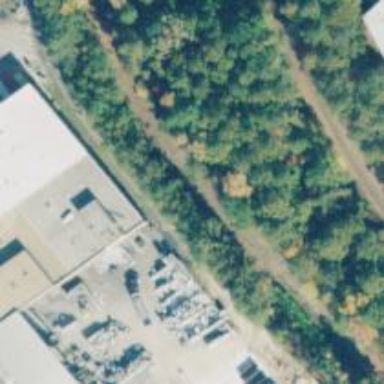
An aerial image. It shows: Rail spur service.